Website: slack
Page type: billing-address
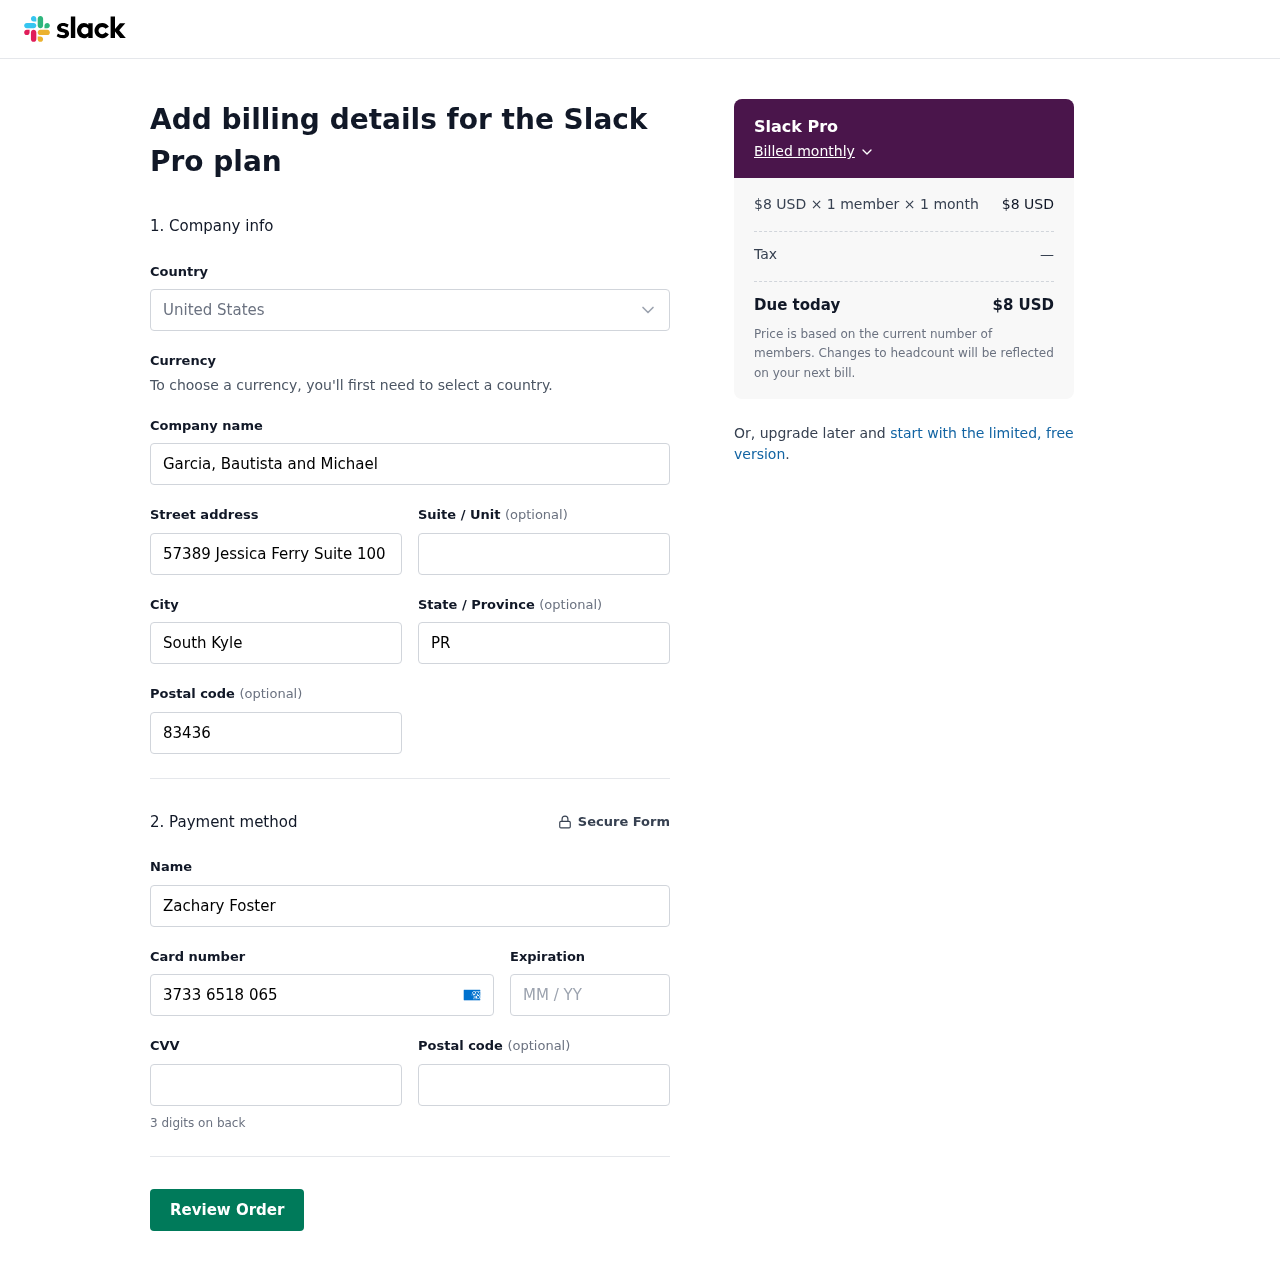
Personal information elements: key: PII_CARD_CVV
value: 1975
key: PII_CARD_EXPIRY
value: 11/27
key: PII_CARD_NUMBER
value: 3733 6518 0655 843
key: PII_CITY
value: South Kyle
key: PII_COMPANY
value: Garcia, Bautista and Michael
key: PII_COUNTRY
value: United States
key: PII_FULLNAME
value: Zachary Foster
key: PII_POSTCODE
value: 83436
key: PII_STATE
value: PR
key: PII_STREET
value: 57389 Jessica Ferry Suite 100
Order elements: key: ORDER_PLAN_PRICE
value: $8 USD
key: ORDER_NUM_MEMBERS
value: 1 member
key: ORDER_NUM_MONTHS
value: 1 month
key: ORDER_SUBTOTAL
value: $8 USD
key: ORDER_TAX
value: —
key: ORDER_TOTAL
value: $8 USD